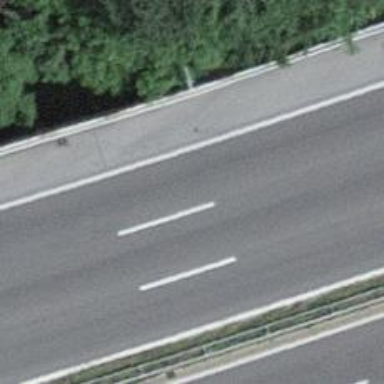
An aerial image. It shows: Asphalt motorway.